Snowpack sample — Loveland Pass, Silver Plume, Colorado, USA (2/11/26, 12:00 PM MST)
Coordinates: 39.663, -105.886
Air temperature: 35 °F
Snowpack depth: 82 cm
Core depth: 40 cm
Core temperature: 23 °F
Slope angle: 13°, slope face: 12°
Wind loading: high
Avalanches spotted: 1
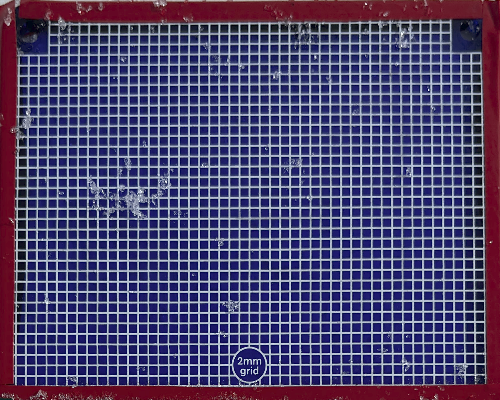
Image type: profile
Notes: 1 small avalanche spotted on the north side of the bowl, lots of wind loading